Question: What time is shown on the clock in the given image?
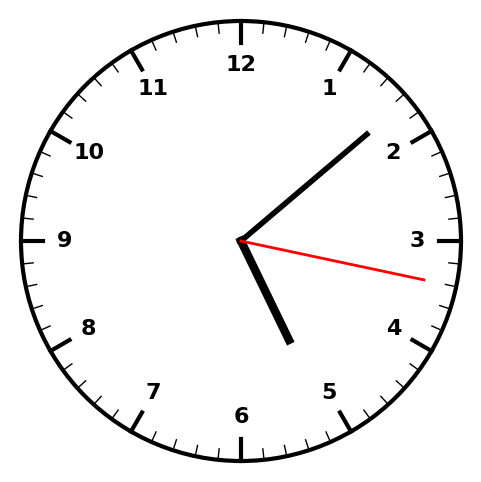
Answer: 05:08:17